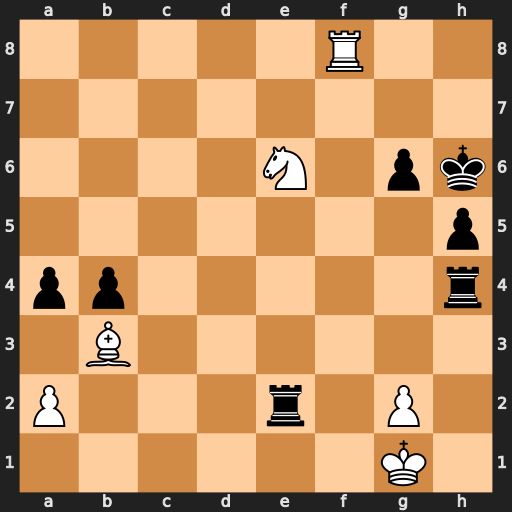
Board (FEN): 5R2/8/4N1pk/7p/pp5r/1B6/P3r1P1/6K1
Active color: w
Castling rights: -
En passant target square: -
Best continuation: Rh8#